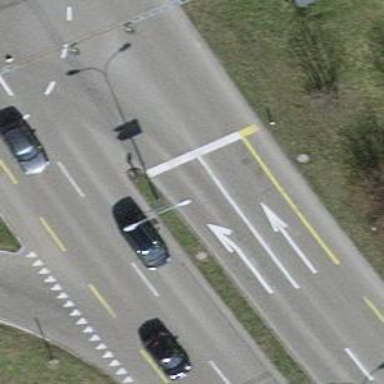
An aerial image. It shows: Road with traffic signals controlling the flow of traffic.